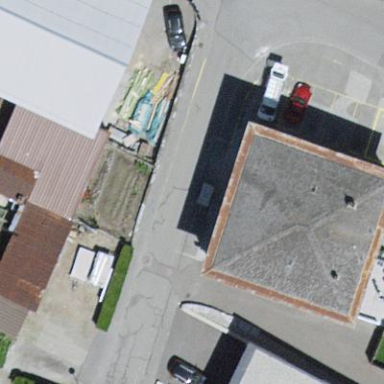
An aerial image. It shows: Cafe located in building.